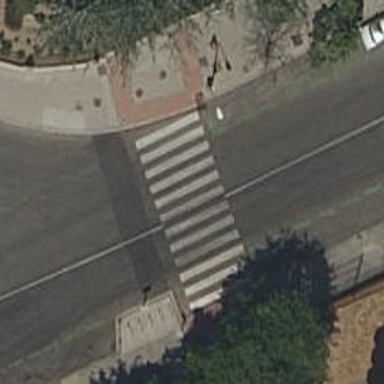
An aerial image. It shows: Uncontrolled crossing on the road.